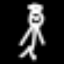
Label: angel